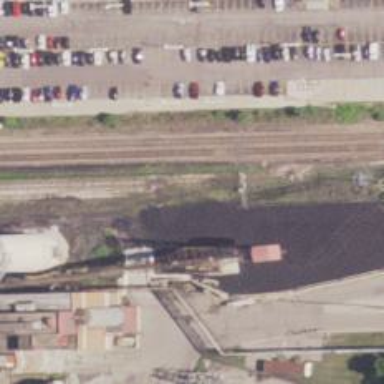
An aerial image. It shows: Railway yard.